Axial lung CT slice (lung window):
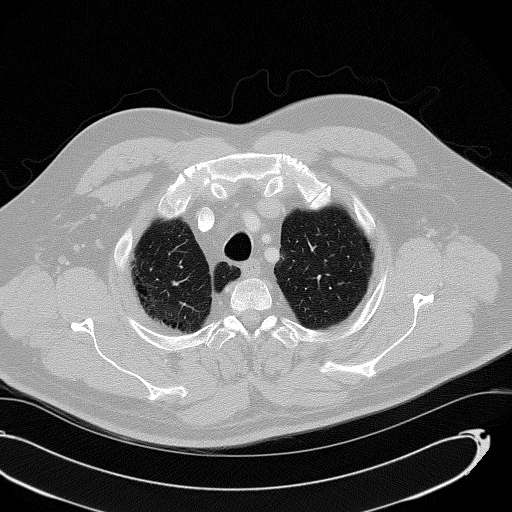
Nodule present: no